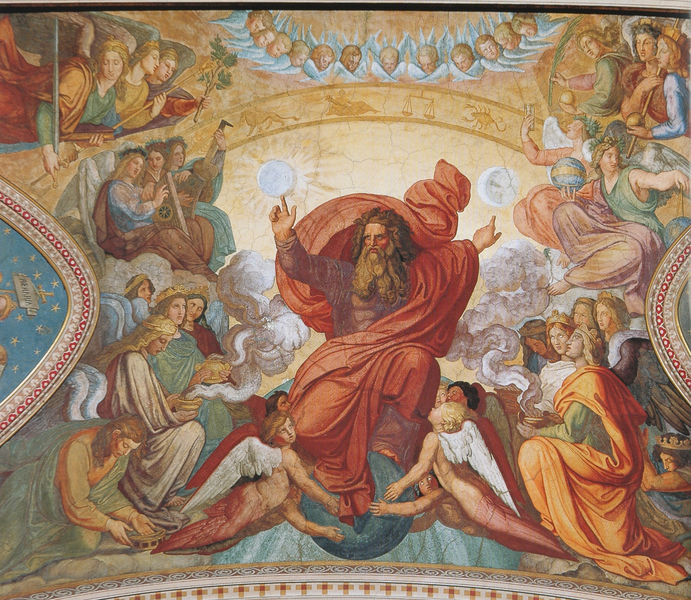
Titel: Gott als Schöpfer und Erhalter der Welt - Fresko im Chorgewölbe
Künstler: Peter Cornelius
Standort: München
Institution: St. Ludwig
Schlagwörter: blau, flügel, gemälde, gott, hand, himmel, mann, umhang, weiß, wolken, frauen, gelb, grün, menschen, ocker, sitzen, braun, finger, frau, köpfe, licht, männer, nacht, orange, rot, beige, malerei, bart, gericht, kappen, bibel, falten, vollbart, hände, ast, erde, wind, zweige, kirche, rauch, sonne, gewand, gold, sitzend, decke, gewänder, instrumente, musik, krone, renaissance, engel, putte, himmelblau, bogen, tag, violett, rundbogen, könig, zeigefinger, detail, verzierung, wandmalerei, robe, faltenwurf, paradies, mond, gewölbe, waage, dom, zweig, schweben, jungfrau, sterne, kugel, herrscher, gebet, lorbeerkranz, reihen, halbrund, erdkugel, jesus, dekce, hölle, knieend, weihrauch, chor, kapelle, zentrum, wolkne, könige, löwe, heilige, deckengemälde, fresko, jünger, putten, globus, stier, sternzeichen, welt, petrus, genesis, fresco, gewölk, demut, krebs, farbigkeit, planet, kronen, weltkugel, trompete, decje, frasko, apostel, gottvater, thronen, gaben, jungfrauen, schöpfung, tierkreis, tierkreiszeichen, heerscharen, engelsköpfe, attribute, himmlisch, myrrhe, seraphim, wassermann, geigen, nach, chöre, erschaffung, chorgesang, erschaffung der welt, es werde licht, heerscharem, himmelszone, kreiszeichen, tag und nacht, befehlen, engeö, erdball, skorpion, schöpfung gott putti weltkugel sonne mond engel, un´mhang, sreaphim